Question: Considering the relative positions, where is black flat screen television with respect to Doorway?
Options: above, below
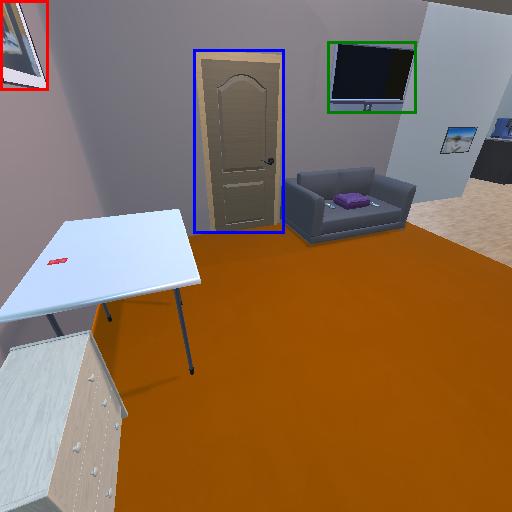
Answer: above